Current action and preconditions to check: trajectory_clear

Your task: For each precondition in the list above, predict whether it will hold at this action.

Consider the current scene as observed from the mobile robot's camera, and analyze the predicted future states of all dynamic agents (e.g., people, animals, vehicles, or any moving entities) within the NEXT SECOND.

IMPORTANT: Only answer "very likely" if you are absolutely certain—based on strong, clear evidence—that a dynamic agent will violate the precondition in the predicted future state. Do NOT answer "very likely" for unlikely, ambiguous, or low-probability risks.

Ask yourself for each precondition: Is there a high probability, with clear and convincing evidence, that the predicted future states of any dynamic agent will interfere with the predicted future state of the currently executing action within the NEXT SECOND, causing that precondition to fail?

Assess the risk level based on these predictions. Use "likely" or "very likely" if motions create a clear risk of interference.

Use "neutral" or "improbable" if agents are nearby but their predicted paths are clearly diverging or non-conflicting.

Failure Risk Categories: "very improbable", "improbable", "neutral", "likely", "very likely"

Answer Format: Output ONLY the probability_of_failure value from these categories: "very improbable", "improbable", "neutral", "likely", "very likely"

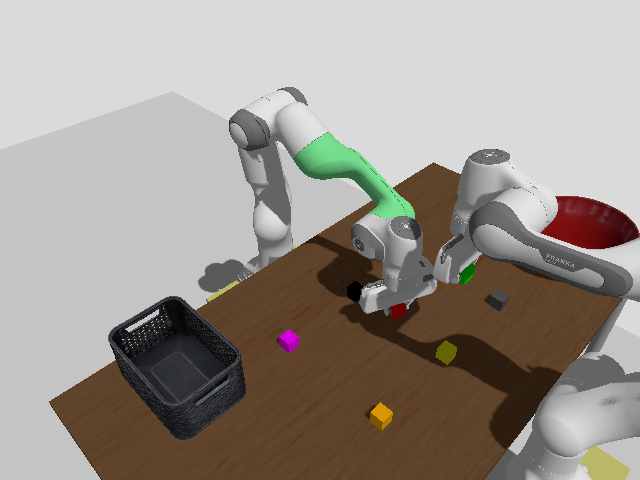

Answer: improbable